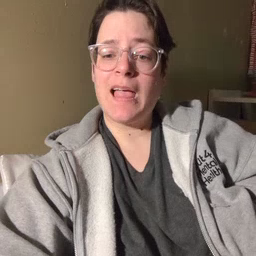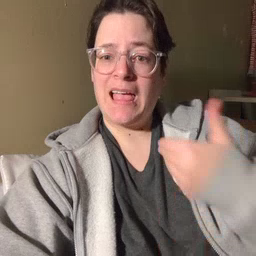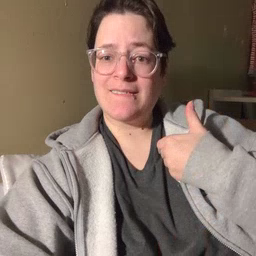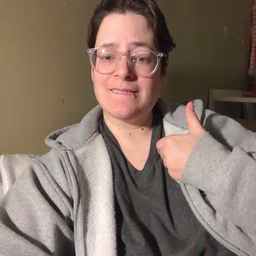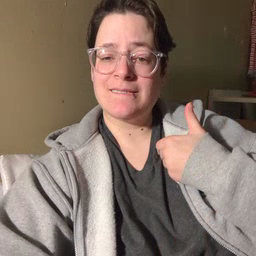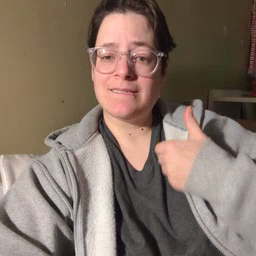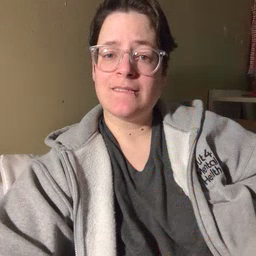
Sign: have